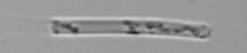
Label: Cerataulina_pelagica